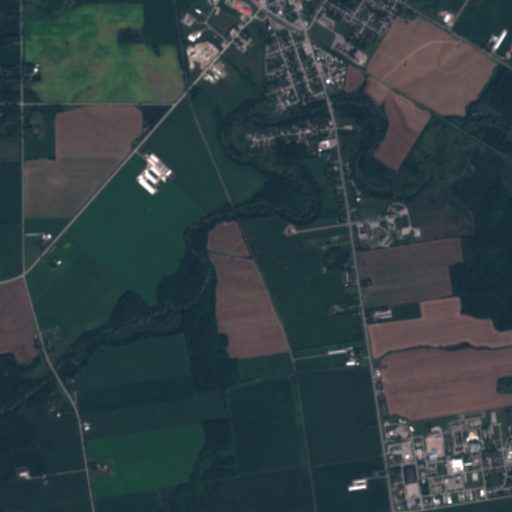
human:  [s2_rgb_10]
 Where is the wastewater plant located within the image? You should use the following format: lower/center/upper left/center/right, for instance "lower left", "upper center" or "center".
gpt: The wastewater plant is located in the upper center of the image.
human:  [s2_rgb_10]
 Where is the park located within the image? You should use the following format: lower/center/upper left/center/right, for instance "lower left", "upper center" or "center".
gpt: There is no park in the image.